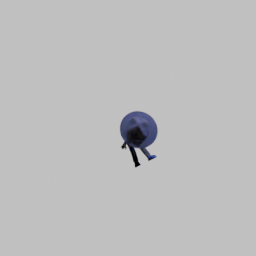
Label: people